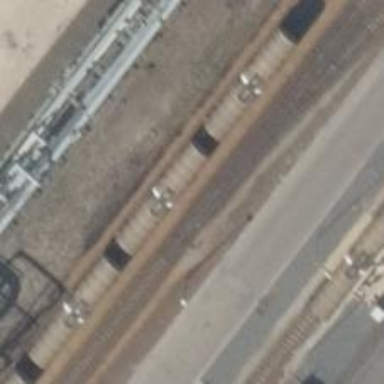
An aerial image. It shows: Railway switch.